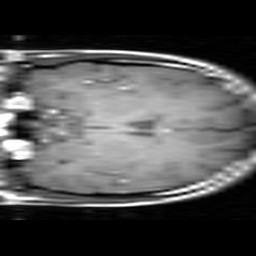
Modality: T1w
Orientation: coronal